Question: I have been following <URL> for integrating the facebook SDK into my apps. I have succeeded in getting all the given sample apps to compile and run except for "helloFacebookSample". For this I get a compilation error:
'''
Project 'HelloFacebookSample' is missing required Java project 'facebook'
'''
My understanding of projects/libraries/build paths etc is a little hazy, but I can not work out why this should fail where all the others succeeded.
Here's a screen grab of my properties window for HelloFacebookSample:

I can confirm that the directory:
'''
c:ndroid stuff
acebook
acebook-android-sdk-3.0
acebookin
'''
contains a file facebooksdk.jar
Any ideas?
Thrashing around some more, I just clicked on the "projects" tab that you see in the screen grab above, and saw that it says "facebook (missing)". I'm a bit confused because I thought that projects may need to rely on rather than other projects... but still I have no idea how to resolve the problem. I don't seem to have a project called simply "facebook"...
thrashing around some more, I just experimentally deleted the "facebook (missing)" from the java build path and then did an "add" of "FacebookSDK"... I thought this was cluttching at straws, but to my surprise it worked!!! HelloFacebookSample compiled and ran!!! - I have no idea what's going on though and would still like an explanation.
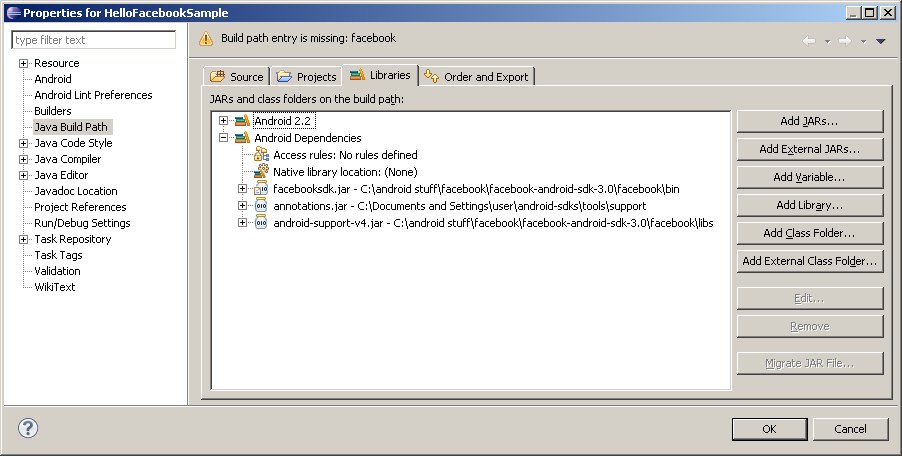
Answer: The previous version of the Android Facebook SDK referred to the project as 'facebook'. It looks like this sample was not updated to delete the old reference, and add the new one to 'FacebookSDK'. You took the corrective steps to resolve this yourself already by modifying the Java Build Path of the project.